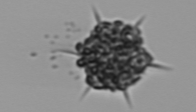
Label: Dictyocha